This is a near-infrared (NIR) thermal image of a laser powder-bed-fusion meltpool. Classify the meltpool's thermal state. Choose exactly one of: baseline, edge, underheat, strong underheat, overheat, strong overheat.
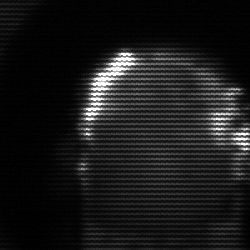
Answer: baseline